Question: In the TI-BASIC programming language (Specifically TI-84+), how do you create input forms, such as the ones included in the default apps on the TI-84+.
The image included here shows an example of what I'm trying to create: A menu that you can scroll through and input multiple variables freely before executing a function

Additionally, is it possible to make this menu dynamically-updating as variables are entered?
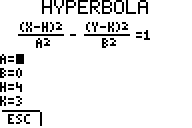
Answer: > In the TI-BASIC programming language (Specifically TI-84+), how do you create input forms, such as the ones included in the default apps on the TI-84+.
There are many ways to ask for input in your program:
- <URL> for which numbers each key corresponds to.
> The image included here shows an example of what I'm trying to create: A menu that you can scroll through and input multiple variables freely before executing a function <URL>
I'm afraid that's not possible in programs. You can either put in multiple inputs, or you might be interested in looking into making apps instead.
> Additionally, is it possible to make this menu dynamically-updating as variables are entered?
If you're talking about the text on top of the screenshot, yes you can; just put a Disp command or something after each line of Input, so that it continuously overwrites the text above with new text after you input a variable.